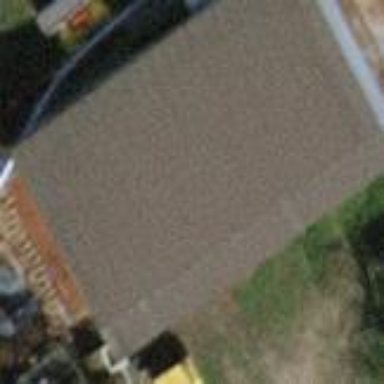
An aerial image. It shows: Shed.